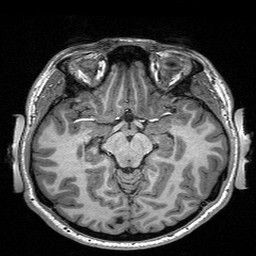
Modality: T1w
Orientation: coronal